Current action and preconditions to check: path_clear

Your task: For each precondition in the list above, predict whether it will hold at this action.

Consider the current scene as observed from the mobile robot's camera, and analyze the predicted future states of all dynamic agents (e.g., people, animals, vehicles, or any moving entities) within the NEXT SECOND.

IMPORTANT: Only answer "very likely" if you are absolutely certain—based on strong, clear evidence—that a dynamic agent will violate the precondition in the predicted future state. Do NOT answer "very likely" for unlikely, ambiguous, or low-probability risks.

Ask yourself for each precondition: Is there a high probability, with clear and convincing evidence, that the predicted future states of any dynamic agent will interfere with the predicted future state of the currently executing action within the NEXT SECOND, causing that precondition to fail?

Assess the risk level based on these predictions. Use "likely" or "very likely" if motions create a clear risk of interference.

Use "neutral" or "improbable" if agents are nearby but their predicted paths are clearly diverging or non-conflicting.

Failure Risk Categories: "very improbable", "improbable", "neutral", "likely", "very likely"

Answer Format: Output ONLY the probability_of_failure value from these categories: "very improbable", "improbable", "neutral", "likely", "very likely"

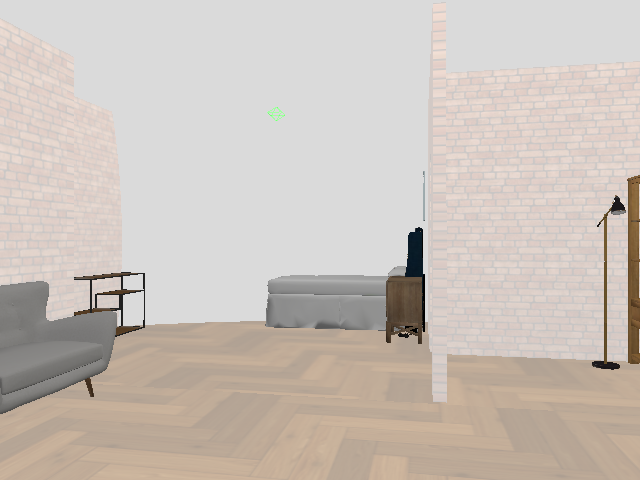

Answer: very improbable